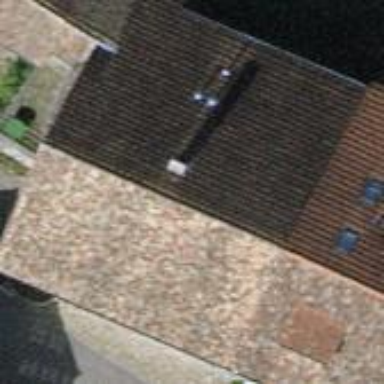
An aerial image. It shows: Terrace building.